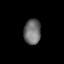
Tissue: lung
Cell type: Others
Senescence score: 0.2301
Nuclear area (px): 420
Mean DAPI intensity: 110.736